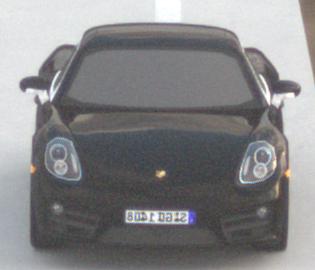
Make: Porsche
Model: Cayman
Detailed model: Cayman (981C)
Model produced from: 2013/03
Model produced until: 2014/04
Doors: 2
Color: black
Road condition: dry road
Daytime: sunrise or sunset
Contrast: low contrast